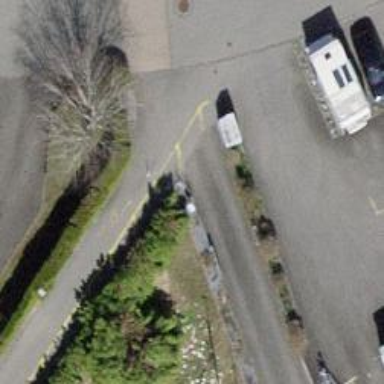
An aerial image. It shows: Bollard barrier.